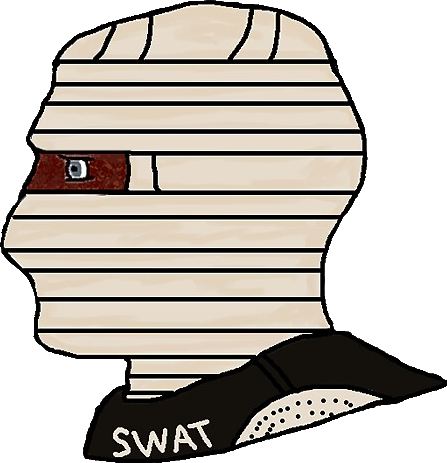
Label: 4_Yes_Chad